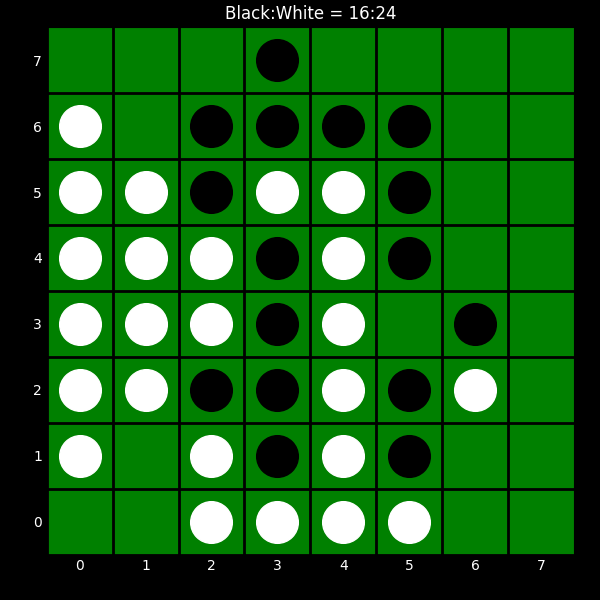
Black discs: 16
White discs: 24